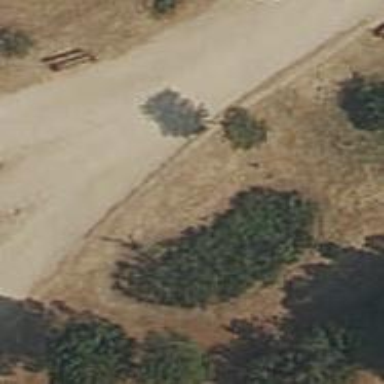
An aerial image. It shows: Dirt track road.